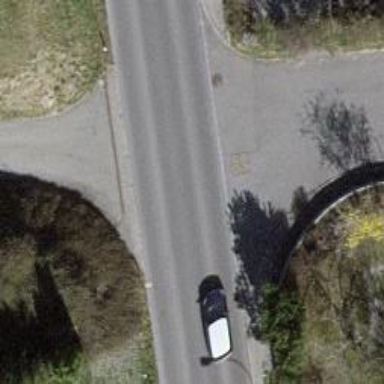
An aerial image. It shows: Unmarked crossing on the road.